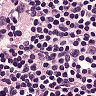
Metastatic tissue present: yes